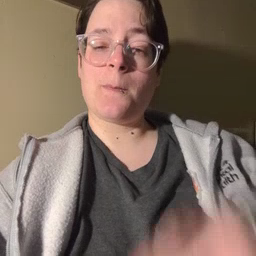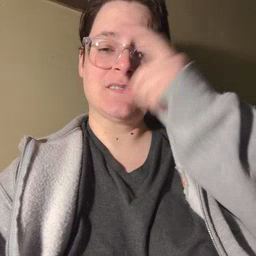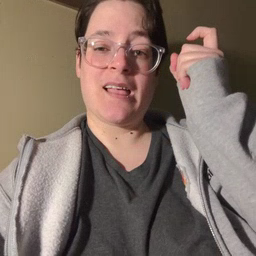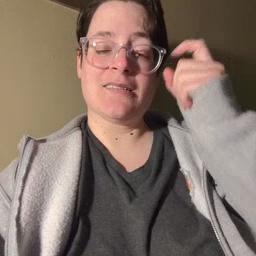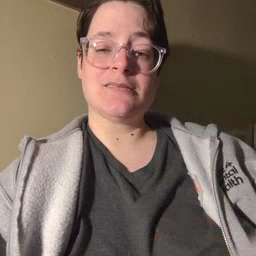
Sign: because